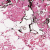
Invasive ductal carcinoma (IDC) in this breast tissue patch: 0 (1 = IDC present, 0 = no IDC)